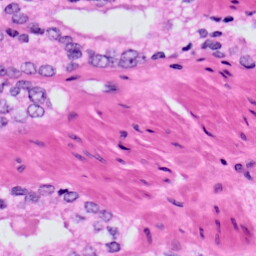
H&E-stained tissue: Prostate